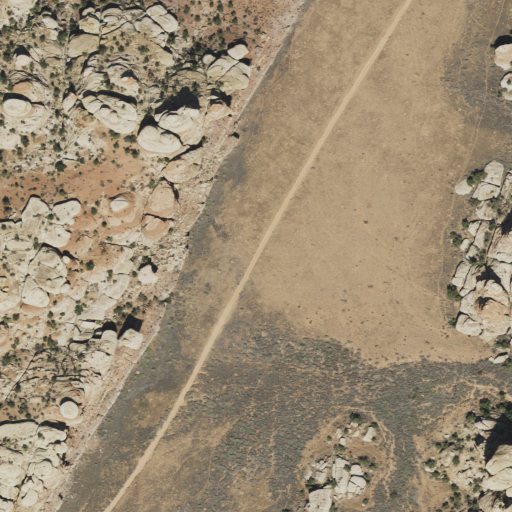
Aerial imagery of depression(s) in Utah named Devils Lane containing shrub, evergreen forest, and open development